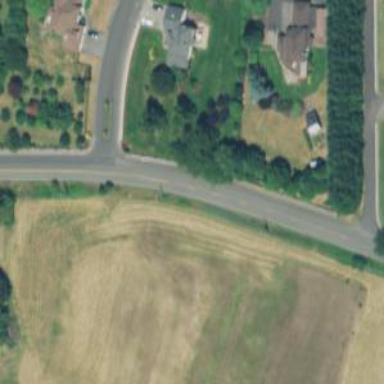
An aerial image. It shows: Tertiary road with sidewalk on the left.